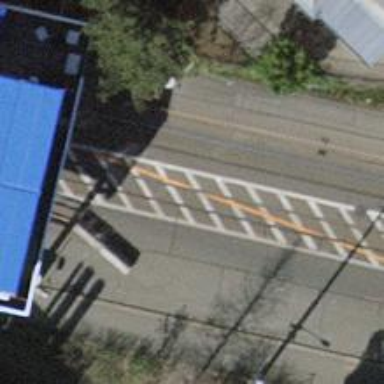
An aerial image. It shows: Tram stop with public transport connection.